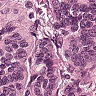
Metastatic tissue present: yes